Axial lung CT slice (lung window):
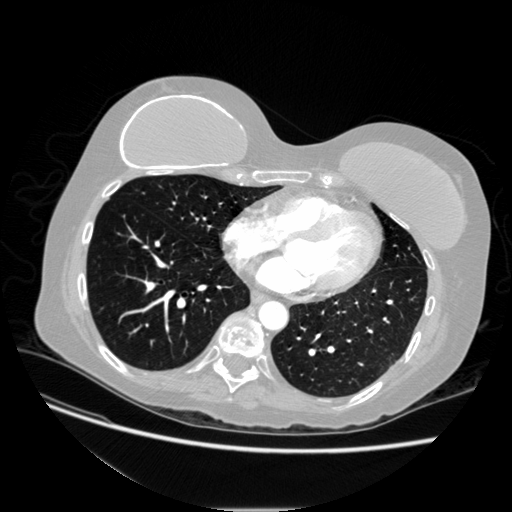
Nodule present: no